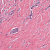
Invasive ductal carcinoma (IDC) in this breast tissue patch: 1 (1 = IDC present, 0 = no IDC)